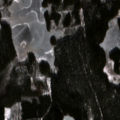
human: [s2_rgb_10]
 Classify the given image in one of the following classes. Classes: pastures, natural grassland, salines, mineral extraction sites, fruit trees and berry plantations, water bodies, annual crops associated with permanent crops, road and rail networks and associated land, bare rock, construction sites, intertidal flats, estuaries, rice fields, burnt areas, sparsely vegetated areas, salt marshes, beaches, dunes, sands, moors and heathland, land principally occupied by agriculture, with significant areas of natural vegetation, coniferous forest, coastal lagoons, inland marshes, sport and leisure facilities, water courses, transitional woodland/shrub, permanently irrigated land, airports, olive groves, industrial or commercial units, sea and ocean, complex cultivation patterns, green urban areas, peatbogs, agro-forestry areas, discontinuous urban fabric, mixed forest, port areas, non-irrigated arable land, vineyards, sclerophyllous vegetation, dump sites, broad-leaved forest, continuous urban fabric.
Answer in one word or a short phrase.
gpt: coniferous forest, mixed forest, peatbogs, water bodies